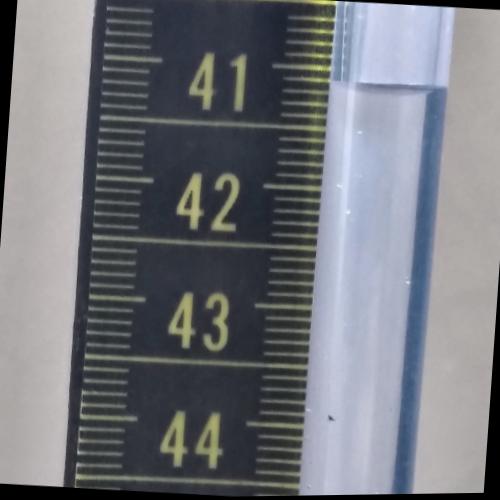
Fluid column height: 41.1 cm